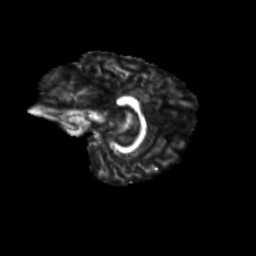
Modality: FA
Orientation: sagittal
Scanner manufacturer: siemens
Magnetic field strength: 3 T
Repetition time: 9.2 s
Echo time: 0.084 s